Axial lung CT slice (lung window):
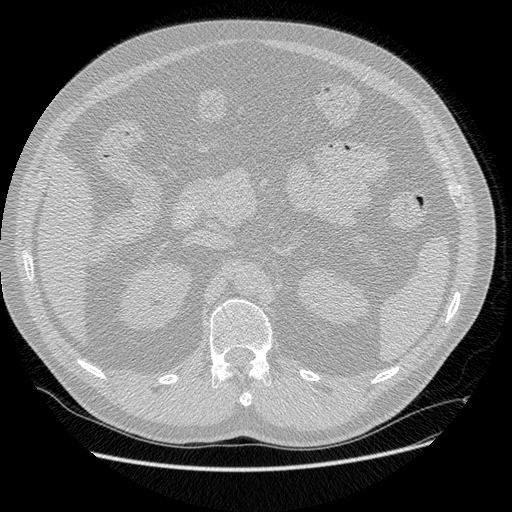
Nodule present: no